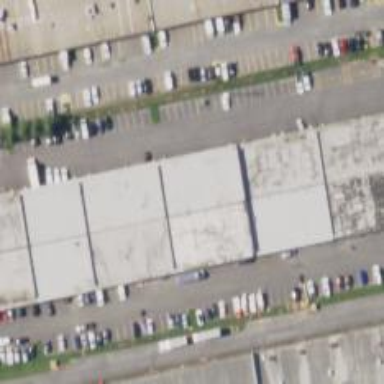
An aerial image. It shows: Commercial building.